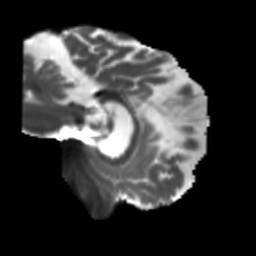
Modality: T2w
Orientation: sagittal
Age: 73
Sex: female
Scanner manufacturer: siemens
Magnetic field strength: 3 T
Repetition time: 5.47 s
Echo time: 0.0854 s